Question: I want to fit two Listviews (+two Textviews) and a Button evenly into a LinearLayout. The final result should look something like this:

The Listviews can contain any number of items (from empty to requiring to scroll), however the button must be always visible. A lot of answers here suggest to use 'layout_weight' along with 'layout_height="0dp"' and 'layout_width="fill_parent"', however this results in the Listviews taking up all available space and pushing the button out of the screen. I assume the parameters for the button are wrong, but I can't figure out which of them. At least the TextViews are working, since they are positioned correctly in every case.
'''
<LinearLayout xmlns:android="http://schemas.android.com/apk/res/android"
android:orientation="vertical"
android:layout_width="fill_parent"
android:layout_height="wrap_content"
android:gravity="center"
android:layout_gravity="center">
<TextView
android:layout_width="fill_parent"
android:layout_height="wrap_content"
android:textSize="12sp"
android:gravity="left"/>
<ListView
android:layout_height="0dp"
android:layout_weight="1"
android:layout_width="fill_parent"/>
<TextView
android:layout_width="fill_parent"
android:layout_height="wrap_content"
android:textSize="12sp"
android:layout_marginTop="12dp"
android:gravity="left"/>
<ListView
android:layout_height="0dp"
android:layout_weight="1"
android:layout_width="fill_parent"/>
<Button
android:layout_height="0dp"
android:layout_weight="1"
android:layout_width="fill_parent"/>
</LinearLayout>
'''
I want to avoid to further nest the layout with additional LinearLayouts, unless there is no other way.
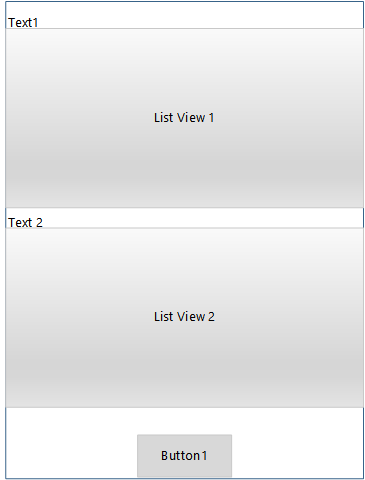
Answer: Something like this (not tested):
'''
<LinearLayout xmlns:android="http://schemas.android.com/apk/res/android"
android:orientation="vertical"
android:layout_width="fill_parent"
android:layout_height="fill_parent">
<TextView
android:layout_width="wrap_content"
android:layout_height="wrap_content"
android:textSize="12sp"/>
<ListView
android:layout_height="0dp"
android:layout_weight="1"
android:layout_width="fill_parent"/>
<TextView
android:layout_width="wrap_content"
android:layout_height="wrap_content"
android:textSize="12sp"
android:layout_marginTop="12dp"/>
<ListView
android:layout_height="0dp"
android:layout_weight="1"
android:layout_width="fill_parent"/>
<Button
android:layout_height="wrap_content"
android:layout_gravity="center"
android:layout_width="wrap_content"/>
</LinearLayout>
'''
Your button needs to have 'wrap_content' height and (I think the reason of your bug) 'LinearLayout' should have 'fill_parent' as the height.